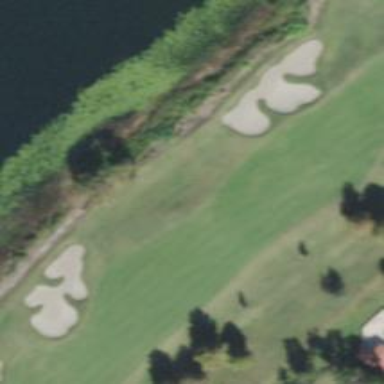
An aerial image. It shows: View of golf hole.